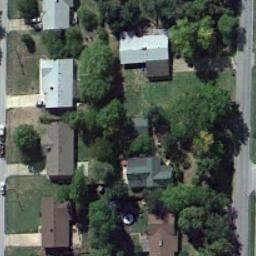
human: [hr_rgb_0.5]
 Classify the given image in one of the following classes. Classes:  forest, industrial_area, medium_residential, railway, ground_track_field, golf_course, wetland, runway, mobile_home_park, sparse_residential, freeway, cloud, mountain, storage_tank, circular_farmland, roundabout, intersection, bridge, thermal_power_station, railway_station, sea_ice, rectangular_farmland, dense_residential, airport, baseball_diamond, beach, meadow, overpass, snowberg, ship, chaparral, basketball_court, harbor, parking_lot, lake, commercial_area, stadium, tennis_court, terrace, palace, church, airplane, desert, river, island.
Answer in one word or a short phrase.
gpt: medium_residential